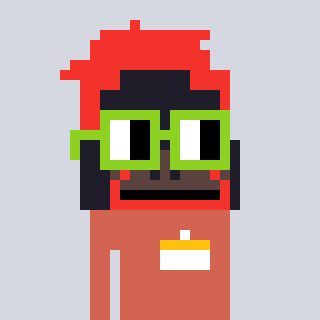
a pixel art character with square light green glasses, a orangutan-shaped head and a peachy-colored body on a cool background